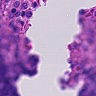
Metastatic tissue present: no